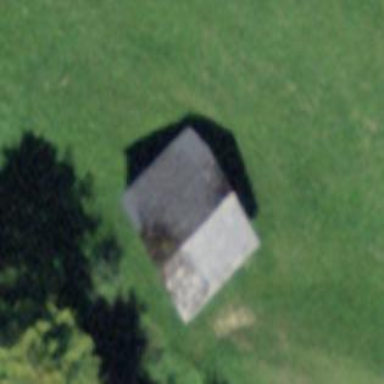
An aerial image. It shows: Barn.